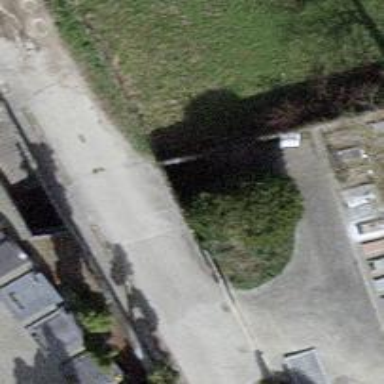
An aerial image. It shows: Asphalt footway that goes through tunnel.